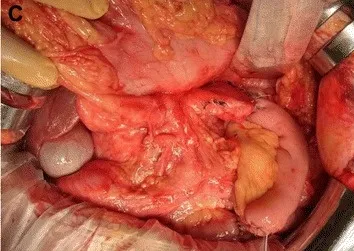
Distal pancreatectomy and pancreatojejunostomy (R-Y reconstruction). C; Pancreatojejunostomy was performed to drain the pancreatic body and tail followed by R-Y reconstruction.
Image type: medical_photograph (other_medical_photograph)